Question: I need to get the color of pixel under mouse, inside 'mouseMoveEvent' of a QWidget (Breadboard). Currently I have this code->
'''
void Breadboard::mouseMoveEvent(QMouseEvent *e)
{
QPixmap pixmap = QPixmap::grabWindow(winId());
QRgb color = pixmap.toImage().pixel(e->x(), e->y());
if (QColor(color) == terminalColor)
QMessageBox::information(this, "Ter", "minal");
}
'''
Take a look at (scaled down) screenshot below-

When user moves his mouse on breadboard, the hole should get highlighted with some different color (like in red circle). And when the mouse exits, the previous color (grey) should be restored. So I need to do following steps-
1. Get color under mouse
2. According to color, floodfill the hole. (Different holes are distinguished using color)
3. On mouse out, restore the color. There would be wires going over holes, so I can't update the small rectangle (hole) only.
What is the fastest way of doing this? My attempt to extract color is not working i.e the Message box in my above code never displays. Moreover I doubt if my existing code is fast enough for my purpose. Remember, how fast you will be moving your mouse on breadboard.
Note - I was able to do this using wxWidgets framework. But due to some issues that project got stalled. And I am rewriting it using Qt now.
You are invited to look at code <URL>
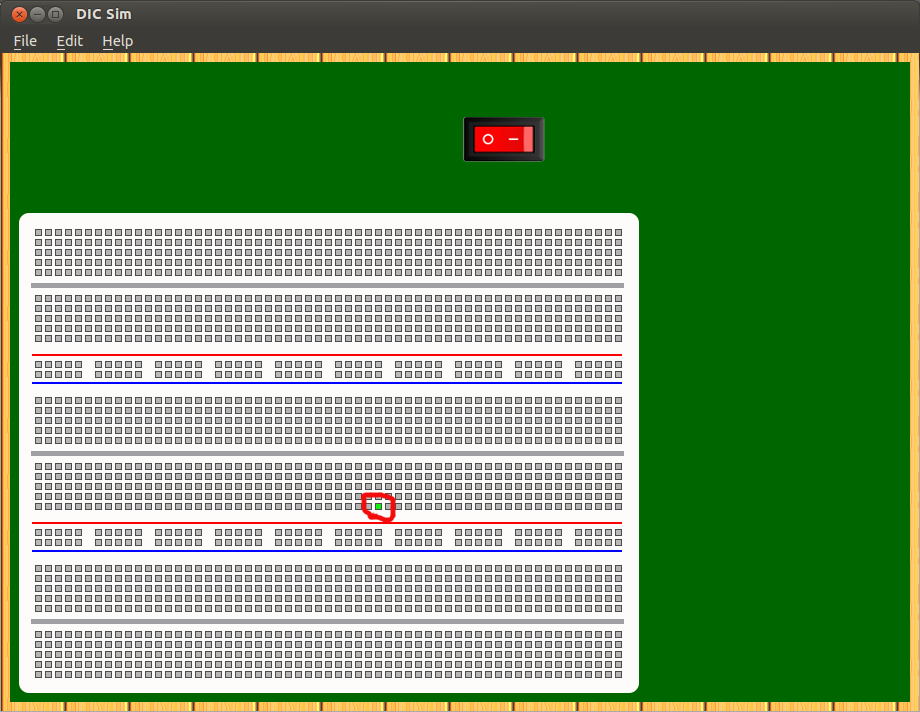
Answer: The "idiomatic" way of doing this in Qt is completely different from what you're describing. You'd use the <URL> for this type of thing.
> Graphics View provides a surface for managing and interacting with a large number of custom-made 2D graphical items, and a view widget for visualizing the items, with support for zooming and rotation.
You'd define your own 'QGraphicsItem' type for the "cells" in the breadboard that would react to hover enter/leave events by changing their color. The connections between the cells (wires, resistors, whatever) would also have their own graphics item types with the features you need for those.
Here's a quick and dirty example for you. It produces a 50x50 grid of green cells that become red when the mouse is over them.
'''
#include <QtGui>
class MyRect: public QGraphicsRectItem
{
public:
MyRect(qreal x, qreal y, qreal w, qreal h)
: QGraphicsRectItem(x,y,w,h) {
setAcceptHoverEvents(true);
setBrush(Qt::green);
}
protected:
void hoverEnterEvent(QGraphicsSceneHoverEvent *) {
setBrush(Qt::red);
update();
}
void hoverLeaveEvent(QGraphicsSceneHoverEvent *) {
setBrush(Qt::green);
update();
}
};
int main(int argc, char **argv)
{
QApplication app(argc, argv);
QGraphicsScene scene;
for (int i=0; i<50; i++)
for (int j=0; j<50; j++)
scene.addItem(new MyRect(10*i, 10*j, 8, 8));
QGraphicsView view(&scene);
view.show();
return app.exec();
}
'''
You could modify the hover event handlers to talk to your "main window" or "controller" indicating what's currently under the mouse so you can update your caption, legend box or tool palette.